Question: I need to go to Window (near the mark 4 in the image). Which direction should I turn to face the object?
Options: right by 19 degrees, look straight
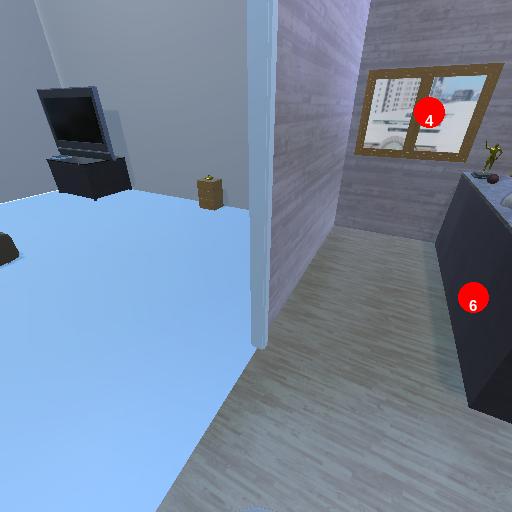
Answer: right by 19 degrees